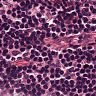
Metastatic tissue present: no